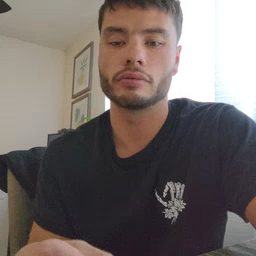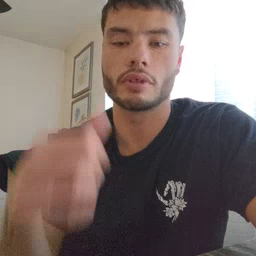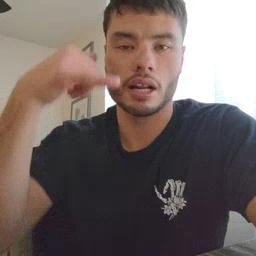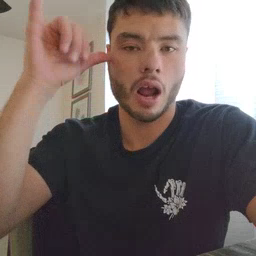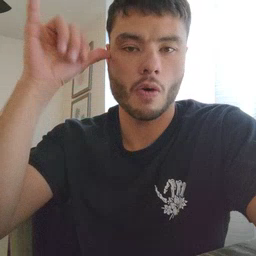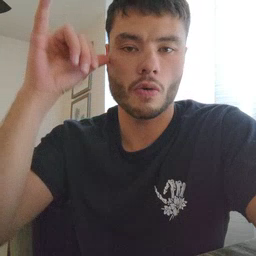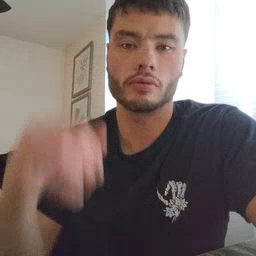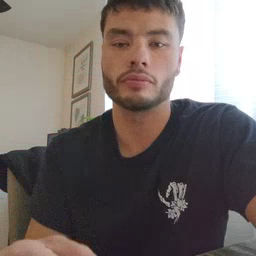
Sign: cow